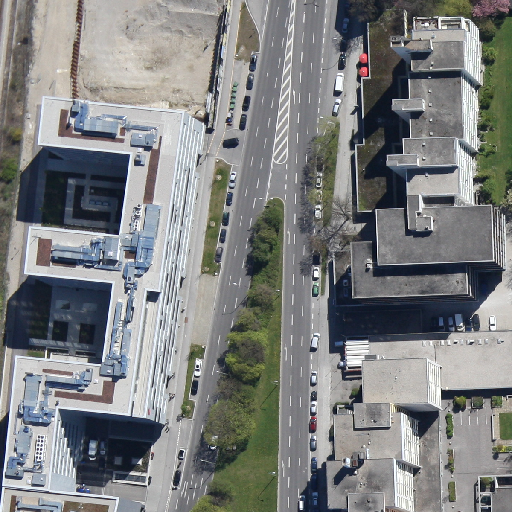
Referring expression: bikeway along with tree